Question: I have an old ASP.NET intranet application where the forms login page is demonstrating unusual behavior. If any version of IE has a cleared history (history, not cookies) when they submit to log in the page executes a blank post back and remains on the login page.
If they refresh the page or had been redirected to the login page from trying to directly access another page then they are logged in without trouble.
I have published additional copies of this application to the same IIS server and they initially did not exhibit this behavior however after some number of hours they began acting the same way. Republishing to the same instance does not "fix" the issue like publishing to a new site does and neither does removing the old application and then publishing to the same name.
I'm not sure where to go from here so any help would be appreciated.
To me these are the key observations I have made:
1. This only effects our production server. The same code published to two other servers do not exhibit this defect. This code has worked for years until recently.
2. I replaced the button click code with a Response.Redirect to Google. When the button is not behaving correctly this redirect was not being fired. This indicates to me that the button code is not being executed. After the page is reloaded/refreshed it redirects properly since the button code is now firing.
3. When the same code is published to this IIS server under a different name it does not exhibit this defect for a number of hours. What could happen after a few hours to cause this behavioral change? Republishing to the same IIS site does not fix the issue for a few hours like publishing to a new IIS site does.
I have removed the button code from this posting because it is in my opinion a red herring as the code doesn't appear to be being executed at all.
This is what the cookies looked like in the network tools when the site is working

The difference here from when the site is working to when it is not working is that the Form1 key is marked as Sent and not Received.
Something new I have also noticed is that when the site is not working the favicon shows as (aborted). I now believe that the request is being completely aborted because I have overriden the page's OnInit and the code I entered is not being executed when the site is not working.
Today my work opened a ticket with Microsoft to help get this problem resolved and they have said it was a "head scratcher."
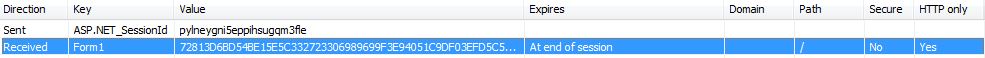
Answer: Microsoft saved the day.
They told us that the older versions of IE will look for the favicon in the root folder in IIS and not the application path regardless of where you're pointing it to look. There we found that the root folder's authentication settings were set to Windows Authentication only. For whatever reason this was causing the forms authentication to be aborted until we added Allow Anonymous to the root folder.